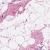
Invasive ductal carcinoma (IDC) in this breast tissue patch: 0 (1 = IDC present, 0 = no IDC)